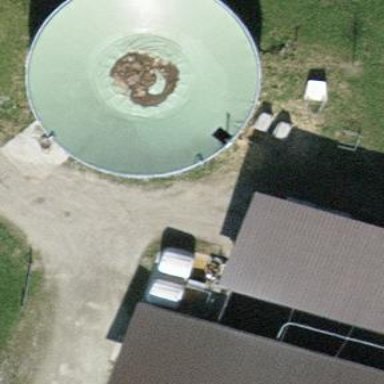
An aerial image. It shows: Building with storage tank.